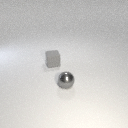
small gray rubber cube to the left of small gray metal sphere